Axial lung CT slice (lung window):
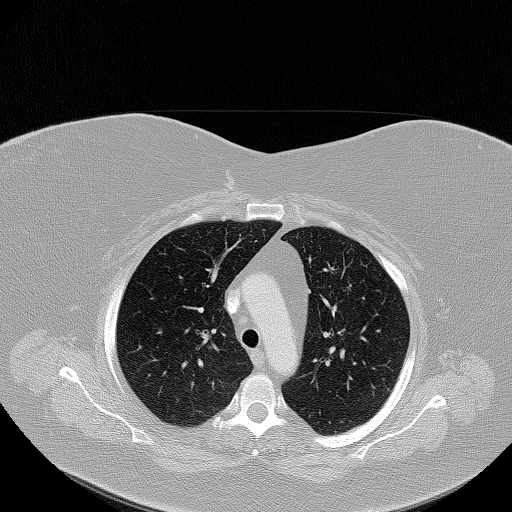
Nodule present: no